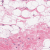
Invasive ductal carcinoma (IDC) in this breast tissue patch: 0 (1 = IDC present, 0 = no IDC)